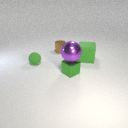
small green rubber sphere in front of large green rubber cube